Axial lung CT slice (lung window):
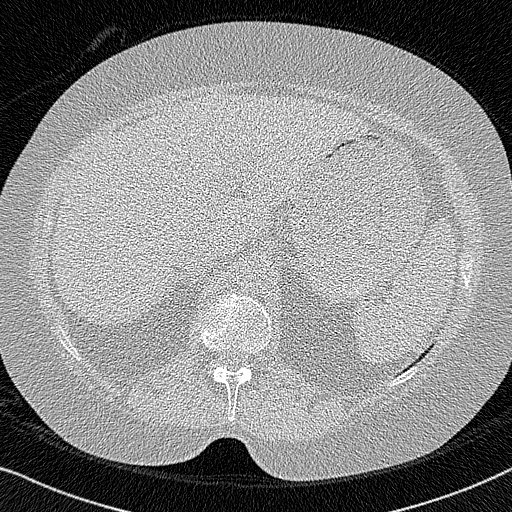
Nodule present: no